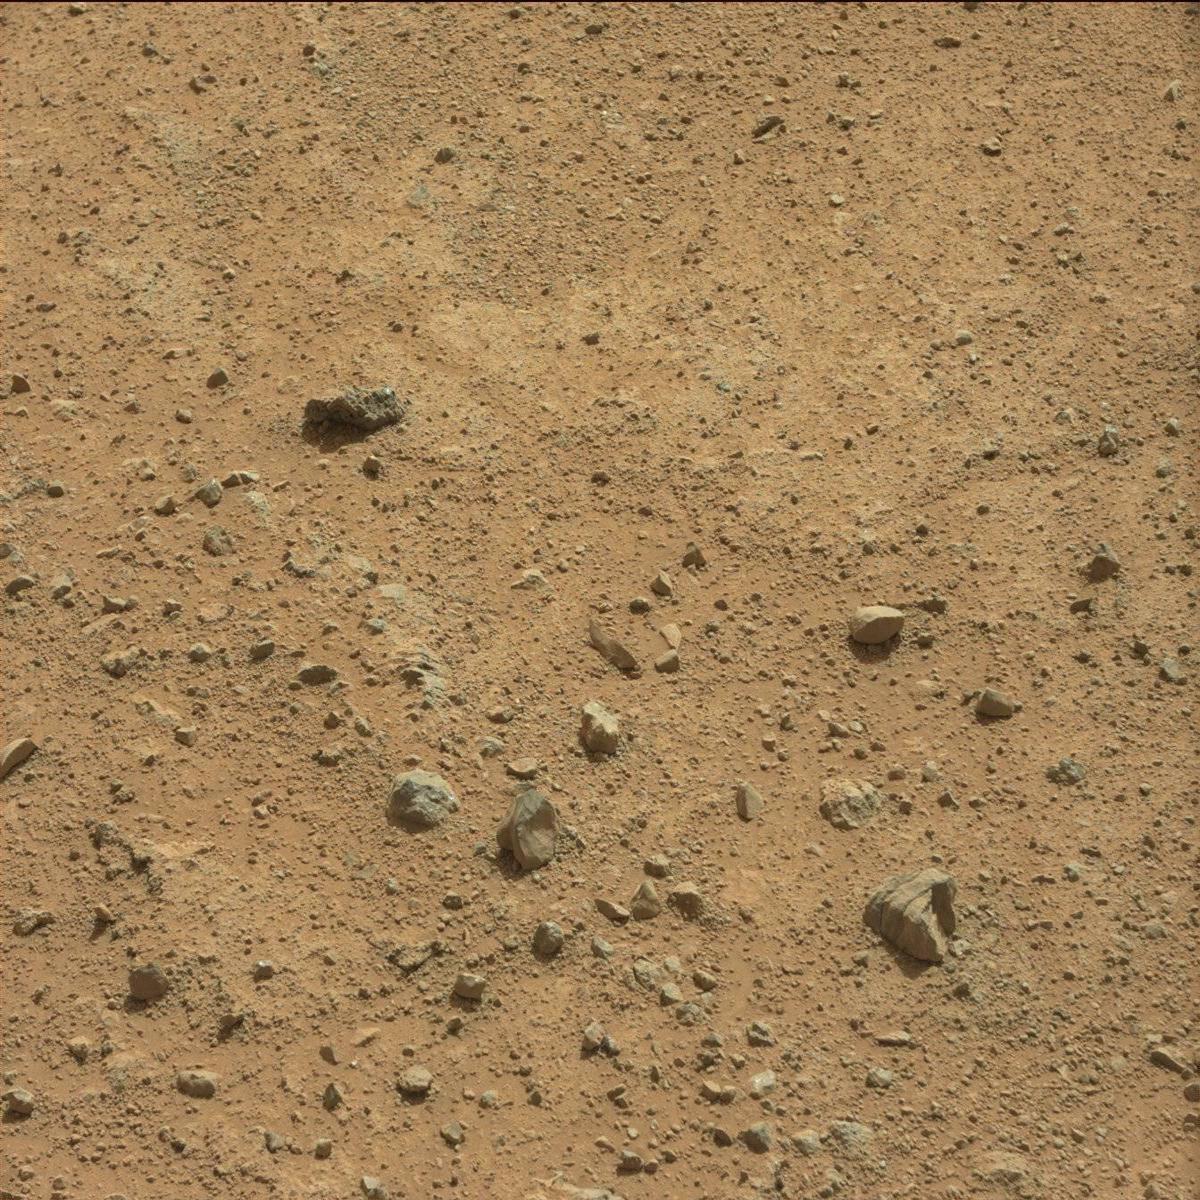
Terrain classes present: Bedrock, Rock, Sand / Soil